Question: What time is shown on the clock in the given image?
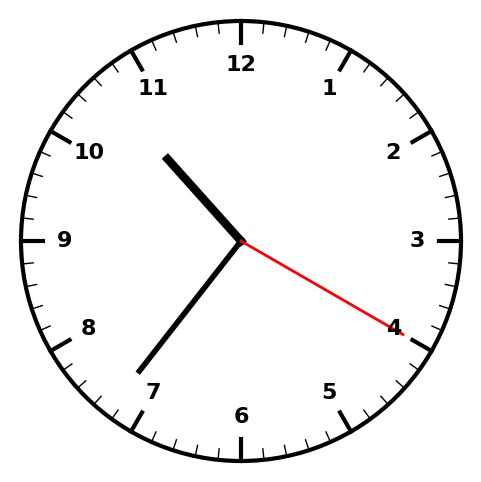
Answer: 10:36:20